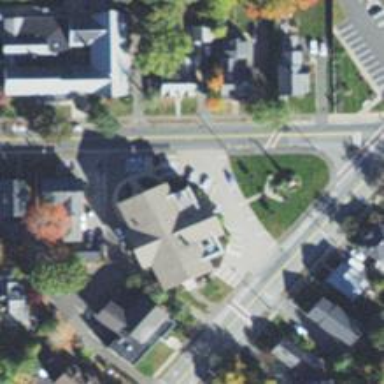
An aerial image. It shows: Town hall.